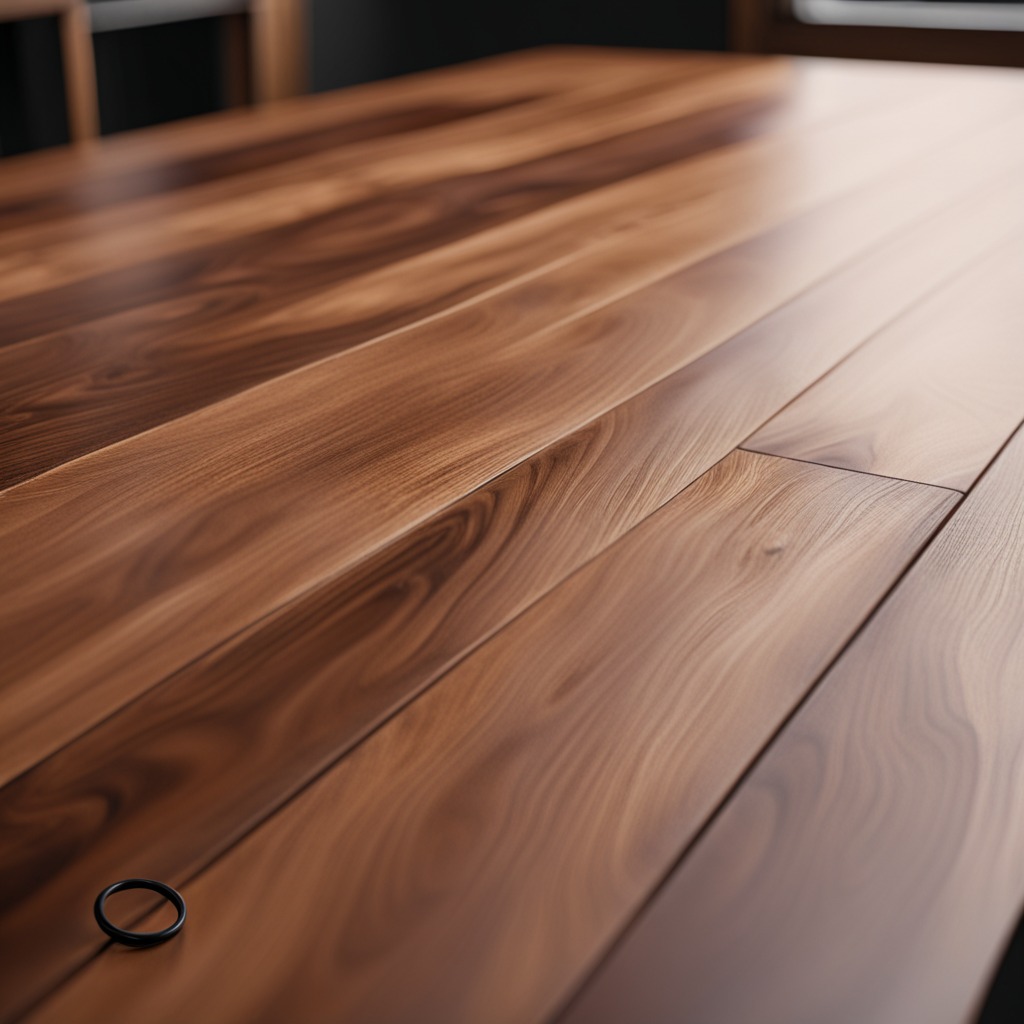
A rubber O-ring is lying on the wooden table.